Question: I am using Delphi7 with the KOL Components and JPegObj.
How can I transfer a PBitmap to PJpeg?
'''
var
MyBitmap : PBitMap;
MyJpeg : PJpeg;
begin
MyBitMap := ....;
MyJPeg.Bitmap.Assign (MyBitMap); // ===> Wrong?
MyJPeg.SaveToFile ('C: est.jpg');
end;
'''
Thanks for your help.
EDIT: Picture here:

EDIT: My Code:
'''
program Project2;
{$APPTYPE CONSOLE}
uses
Kol,
JpegObj;
var
Jpeg: PJpeg;
Bitmap: PBitmap;
begin
Bitmap := NewBitmap(50, 50);
try
Bitmap.Canvas.Brush.Color := $0000FF80;
Bitmap.Canvas.Ellipse(0, 0, 50, 50);
Jpeg := NewJpeg;
try
Jpeg.Bitmap := Bitmap;
Jpeg.SaveToFile('test.jpg');
finally
Jpeg.Free;
end;
finally
Bitmap.Free;
end;
'''
Runtime Error 216 at 0041128E
EDIT:
I uncommented the line in JpegObj:
'''
{$DEFINE VER62} // if you plan to use .obj-files from Delphi7 distributive only!
'''
Now the program is just frozen.
EDIT: The program freezes here in JpegObj
'''
function __ftol: Integer;
var
f: double;
begin
asm
lea eax, f // BC++ passes floats on the FPU stack
fstp qword ptr [eax] // Delphi passes floats on the CPU stack
end;
Result := Integer(Trunc(f));
end;
'''
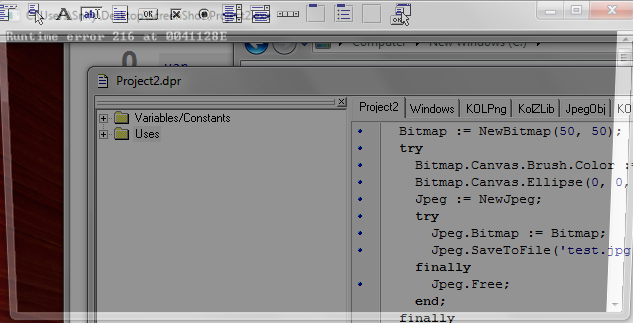
Answer: You cannot use 'PJpeg.Bitmap.Assign' on your 'PJpeg' instance because the 'PJpeg.Bitmap' is nil at the time you are accessing it since it's not instantiated in 'PJpeg' constructor nor later while you were working with that instance. So the attempt to work with the 'PJpeg.Bitmap' leads to an access violation.
Try to assign the bitmap this way (it's based on the example from the <URL>:
'''
var
MyJpeg: PJpeg;
MyBitmap: PBitmap;
begin
// the MyBitMap has a picture assigned here
MyJpeg := NewJpeg;
try
MyJpeg.Bitmap := MyBitmap;
MyJpeg.SaveToFile('c: est.jpg');
finally
MyJpeg.Free;
end;
end;
'''
Here is a VCL minimalistic demo:
'''
uses
KOL, JPEGObj;
procedure TForm1.Button1Click(Sender: TObject);
var
Jpeg: PJpeg;
Bitmap: PBitmap;
begin
Bitmap := NewBitmap(50, 50);
try
Bitmap.Canvas.Brush.Color := $0000FF80;
Bitmap.Canvas.Ellipse(0, 0, 50, 50);
Jpeg := NewJpeg;
try
Jpeg.Bitmap := Bitmap;
Jpeg.SaveToFile('c:\image.jpg');
finally
Jpeg.Free;
end;
finally
Bitmap.Free;
end;
end;
'''
And the amazing result :-)

Here is another, console minimalistic demo:
'''
program Console;
{$APPTYPE CONSOLE}
uses
SysUtils, KOL, JPEGObj;
var
Jpeg: PJpeg;
Bitmap: PBitmap;
begin
try
Bitmap := NewBitmap(50, 50);
try
Bitmap.Canvas.Brush.Color := $0000CCFF;
Bitmap.Canvas.Ellipse(0, 0, 50, 50);
Jpeg := NewJpeg;
try
Jpeg.Bitmap := Bitmap;
Jpeg.SaveToFile('c:\image.jpg');
finally
Jpeg.Free;
end;
finally
Bitmap.Free;
end;
except
on E:Exception do
Writeln(E.Classname, ': ', E.Message);
end;
end.
'''
And the exciting result :-)